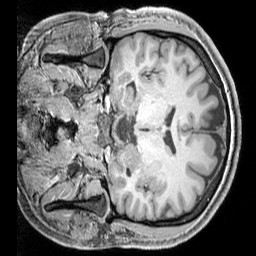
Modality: T1w
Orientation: coronal
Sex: male
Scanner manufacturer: siemens
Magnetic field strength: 3 T
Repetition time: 2.3 s
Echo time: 0.00226 s